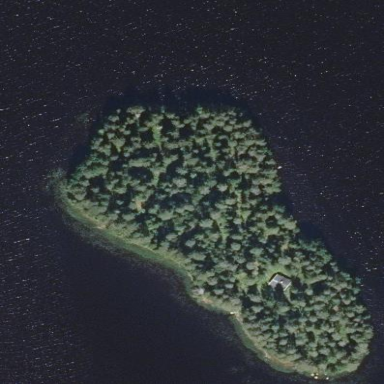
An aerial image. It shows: Islet surrounded by woodland.